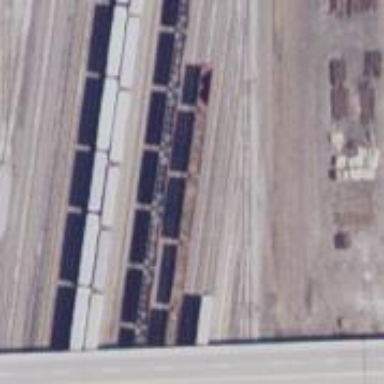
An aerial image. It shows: Railway yard.